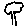
Label: tree